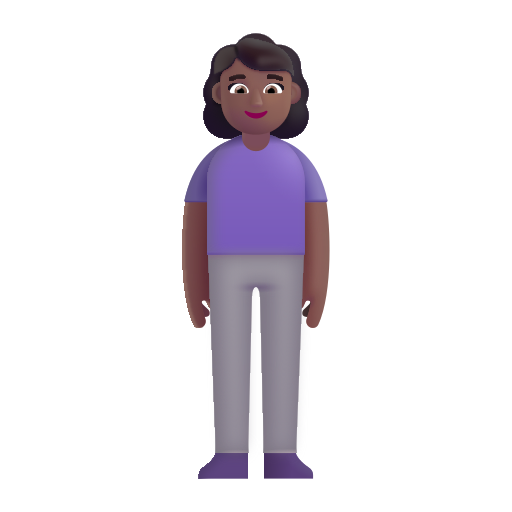
woman standing color  dark